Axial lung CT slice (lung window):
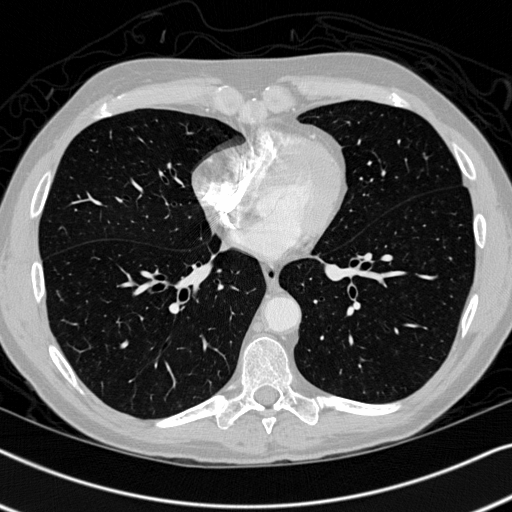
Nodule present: no